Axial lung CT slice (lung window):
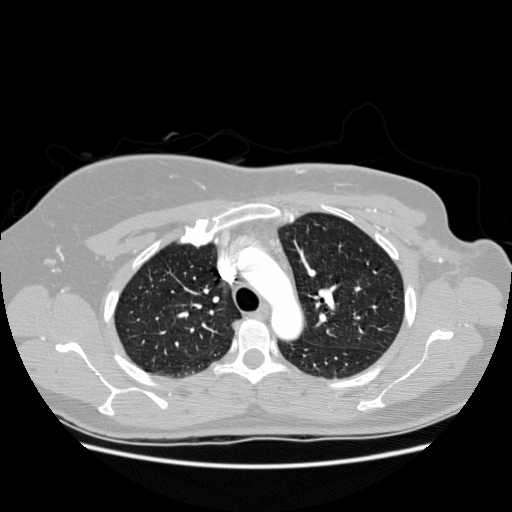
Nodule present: no